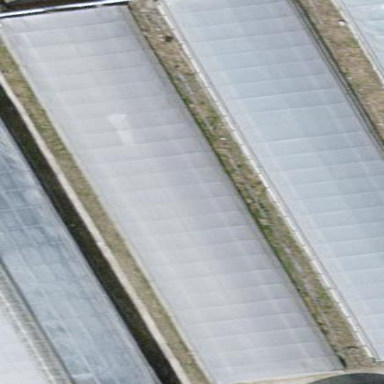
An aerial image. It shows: Greenhouse.